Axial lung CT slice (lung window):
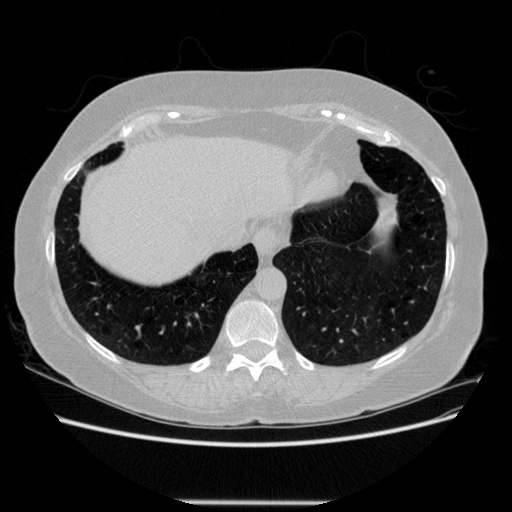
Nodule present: no